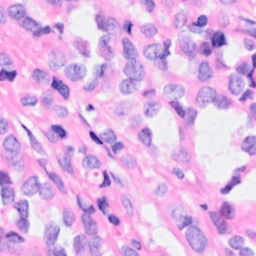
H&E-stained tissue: Breast